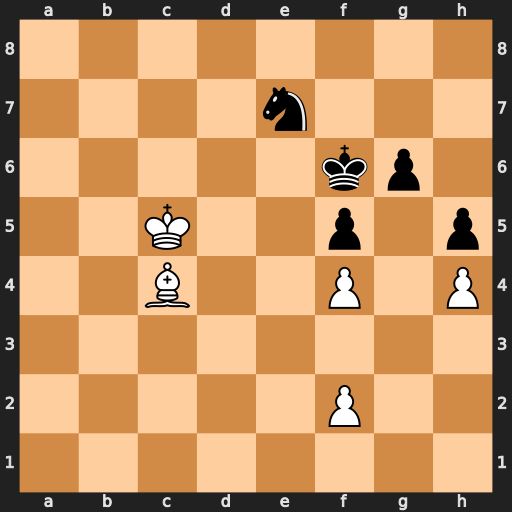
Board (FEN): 8/4n3/5kp1/2K2p1p/2B2P1P/8/5P2/8
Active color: w
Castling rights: -
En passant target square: -
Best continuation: Kd6 Nc8+ Kc7